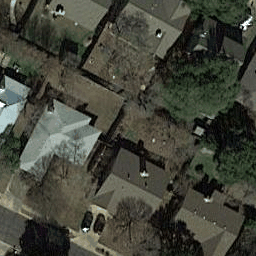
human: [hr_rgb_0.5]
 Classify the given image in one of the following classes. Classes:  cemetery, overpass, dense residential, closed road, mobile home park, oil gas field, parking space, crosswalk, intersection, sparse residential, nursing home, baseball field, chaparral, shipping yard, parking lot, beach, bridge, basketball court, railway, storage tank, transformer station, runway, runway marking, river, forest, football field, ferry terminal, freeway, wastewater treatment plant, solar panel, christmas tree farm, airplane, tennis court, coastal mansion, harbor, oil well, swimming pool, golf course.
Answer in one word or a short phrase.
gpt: dense residential